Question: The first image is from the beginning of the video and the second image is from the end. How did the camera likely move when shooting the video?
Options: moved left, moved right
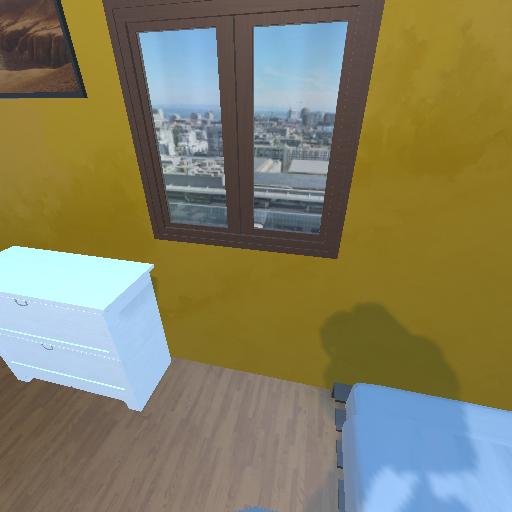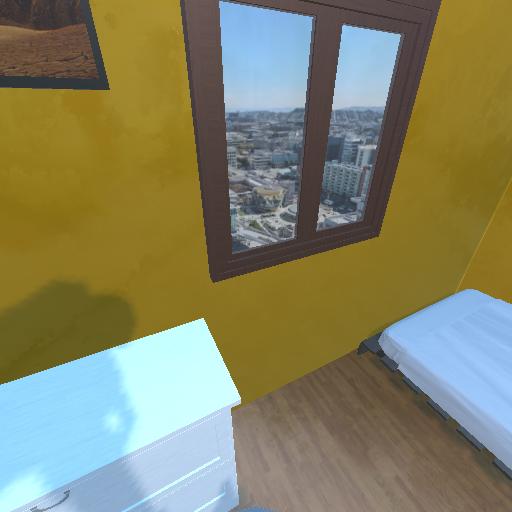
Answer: moved left